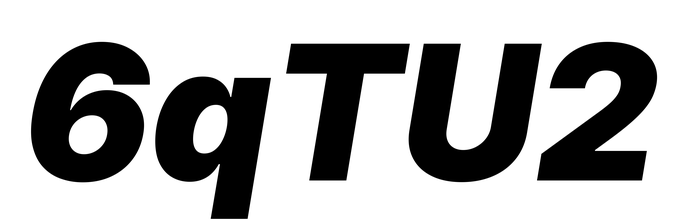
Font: Inter-Italic_Black_Italic